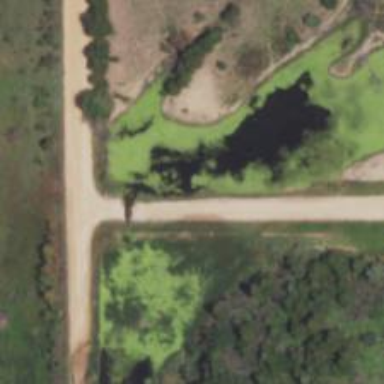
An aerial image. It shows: Unclassified road crossing low water bridge.